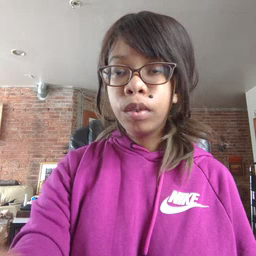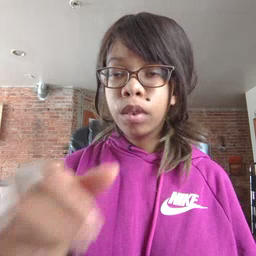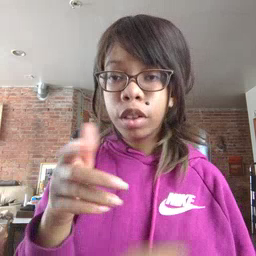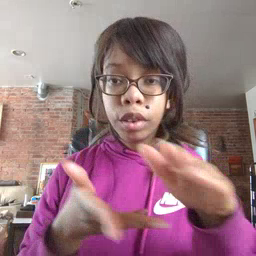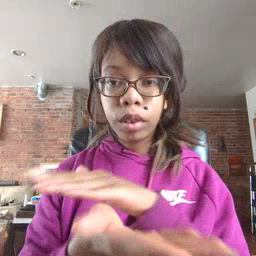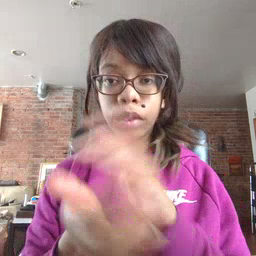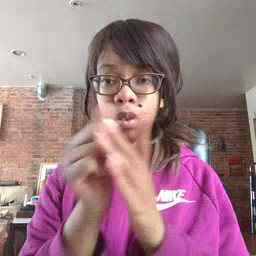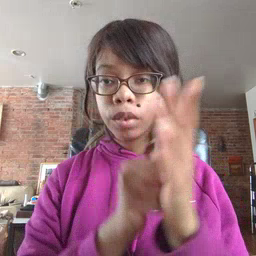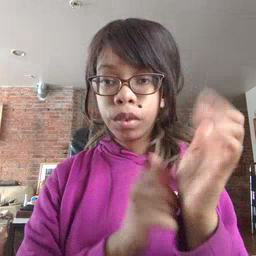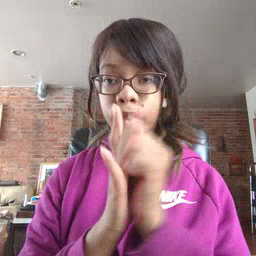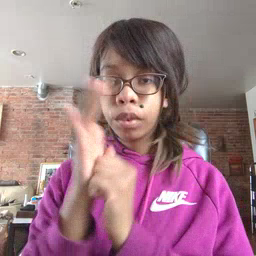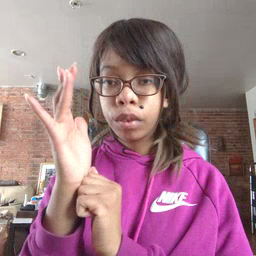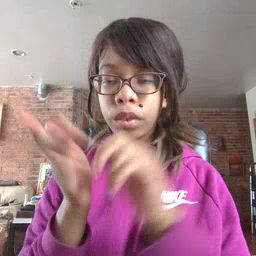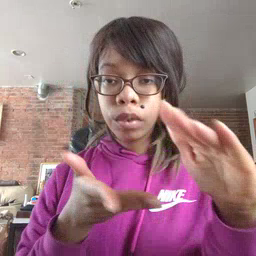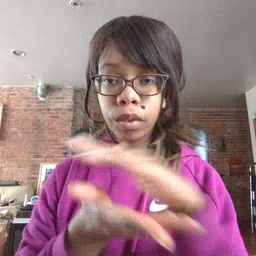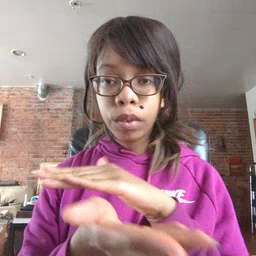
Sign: mitten